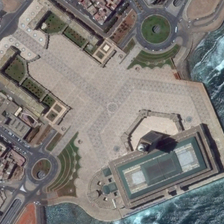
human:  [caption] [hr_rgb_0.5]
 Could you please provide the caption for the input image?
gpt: a square is between an ocean and several buildings .

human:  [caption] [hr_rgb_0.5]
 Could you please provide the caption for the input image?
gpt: the square is beside the sea .

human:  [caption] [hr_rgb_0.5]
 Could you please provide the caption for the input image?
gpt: a square is between an ocean and several buildings .

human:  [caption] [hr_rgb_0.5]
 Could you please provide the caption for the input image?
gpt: the square is beside the sea .

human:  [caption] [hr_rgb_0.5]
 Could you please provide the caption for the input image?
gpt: a square is between an ocean and several buildings .